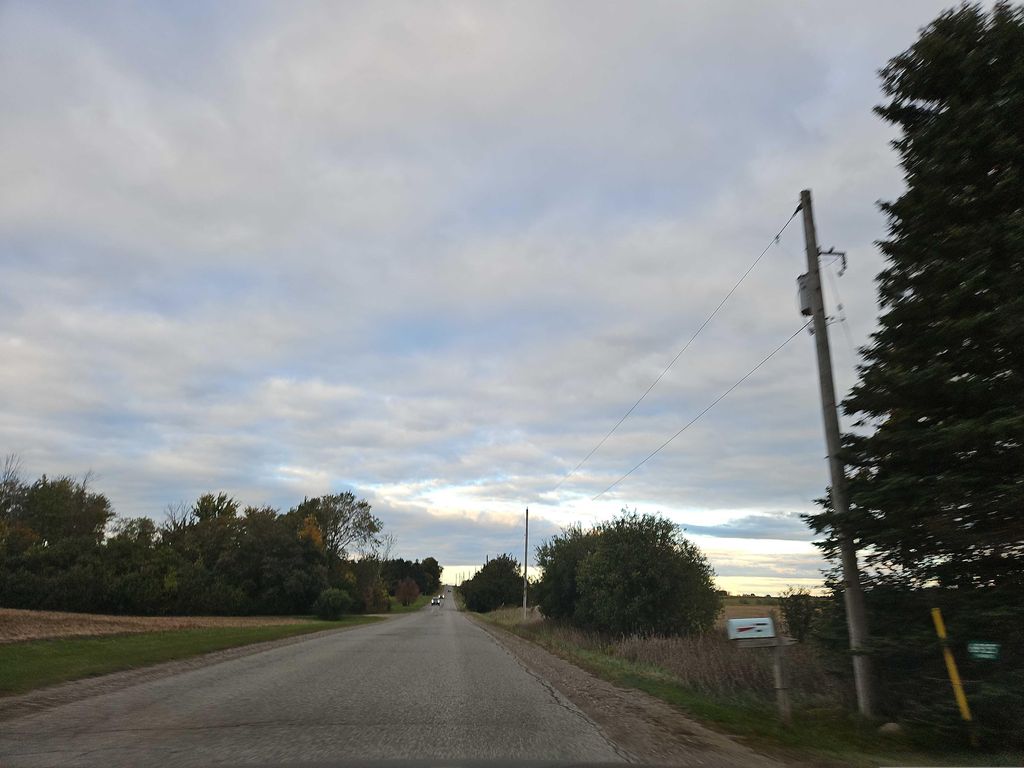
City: kitchener-waterloo